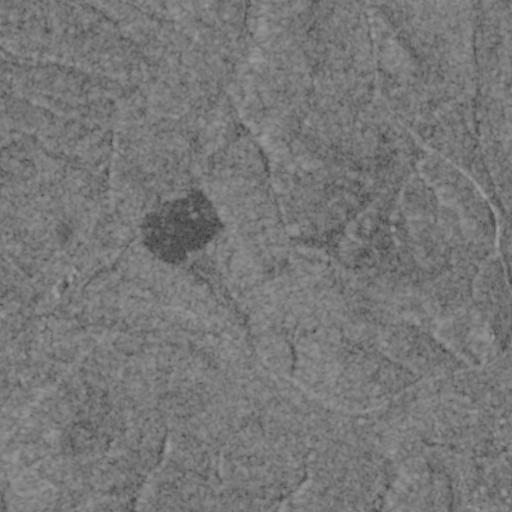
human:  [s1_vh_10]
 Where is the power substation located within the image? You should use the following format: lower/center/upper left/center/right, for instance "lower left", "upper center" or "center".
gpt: The power substation is located in the center left of the image.
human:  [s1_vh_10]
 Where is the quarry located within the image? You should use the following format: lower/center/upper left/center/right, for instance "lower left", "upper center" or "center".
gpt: The quarry is located in the upper right of the image.
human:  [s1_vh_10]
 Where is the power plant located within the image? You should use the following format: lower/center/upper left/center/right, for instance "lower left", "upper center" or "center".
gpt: There is no power plant in the image.

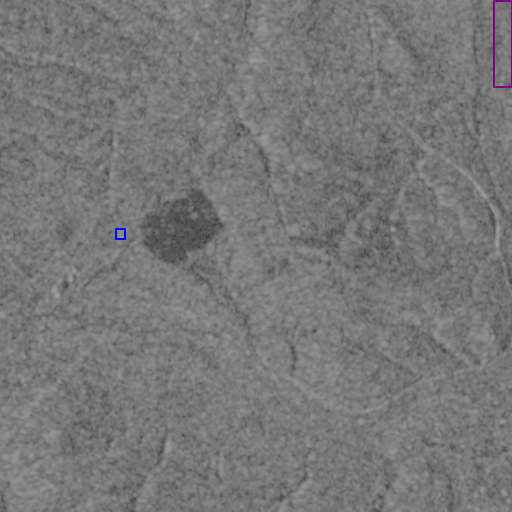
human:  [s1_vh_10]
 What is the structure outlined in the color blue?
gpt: The structure outlined in blue is a power substation.
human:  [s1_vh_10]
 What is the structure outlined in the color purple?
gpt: The structure outlined in purple is a quarry.
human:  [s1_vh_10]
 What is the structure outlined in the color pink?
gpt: There is no pink outline.